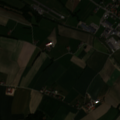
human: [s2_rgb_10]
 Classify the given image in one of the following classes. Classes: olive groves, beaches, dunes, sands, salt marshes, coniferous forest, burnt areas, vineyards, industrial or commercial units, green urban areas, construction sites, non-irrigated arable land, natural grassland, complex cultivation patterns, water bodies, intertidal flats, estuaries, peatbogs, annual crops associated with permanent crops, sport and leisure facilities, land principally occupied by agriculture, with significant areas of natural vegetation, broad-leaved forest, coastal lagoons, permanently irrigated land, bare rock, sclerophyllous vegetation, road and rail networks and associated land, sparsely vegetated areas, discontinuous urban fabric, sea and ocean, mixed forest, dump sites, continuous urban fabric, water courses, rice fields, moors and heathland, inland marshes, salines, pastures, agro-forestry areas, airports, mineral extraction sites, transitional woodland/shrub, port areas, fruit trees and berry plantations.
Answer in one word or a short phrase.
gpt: discontinuous urban fabric, non-irrigated arable land, pastures, land principally occupied by agriculture, with significant areas of natural vegetation